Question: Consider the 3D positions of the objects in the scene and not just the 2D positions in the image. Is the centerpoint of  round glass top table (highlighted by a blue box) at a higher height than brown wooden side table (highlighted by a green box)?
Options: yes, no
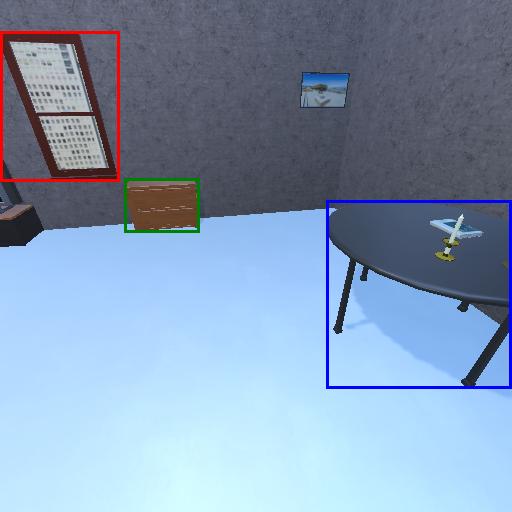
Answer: yes